Field crop: maize
Growth stage: 2
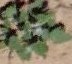
Species: chenopodium